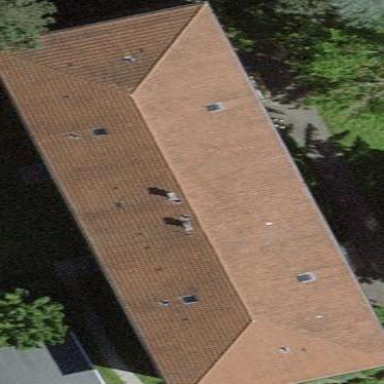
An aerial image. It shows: Hipped-roof apartment building with roof tiles.